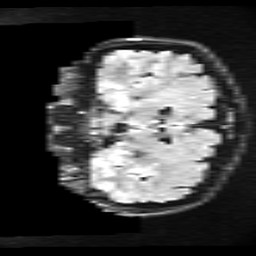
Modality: FLAIR
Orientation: coronal
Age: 34
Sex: female
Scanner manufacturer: ge
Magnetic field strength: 3 T
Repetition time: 11 s
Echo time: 0.1497 s